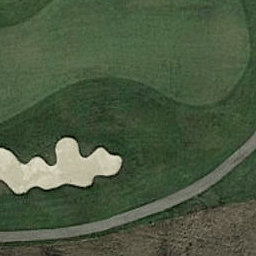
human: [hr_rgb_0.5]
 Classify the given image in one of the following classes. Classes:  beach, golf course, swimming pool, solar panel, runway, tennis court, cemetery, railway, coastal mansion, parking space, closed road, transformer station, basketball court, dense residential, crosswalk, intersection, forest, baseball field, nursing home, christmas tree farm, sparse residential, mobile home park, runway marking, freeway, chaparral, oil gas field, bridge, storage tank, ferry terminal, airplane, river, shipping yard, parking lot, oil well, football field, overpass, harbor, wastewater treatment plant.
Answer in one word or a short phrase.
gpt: golf course